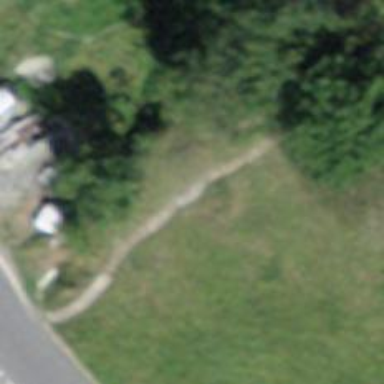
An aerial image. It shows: Road with steps.